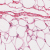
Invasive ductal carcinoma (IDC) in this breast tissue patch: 0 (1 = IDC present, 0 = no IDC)